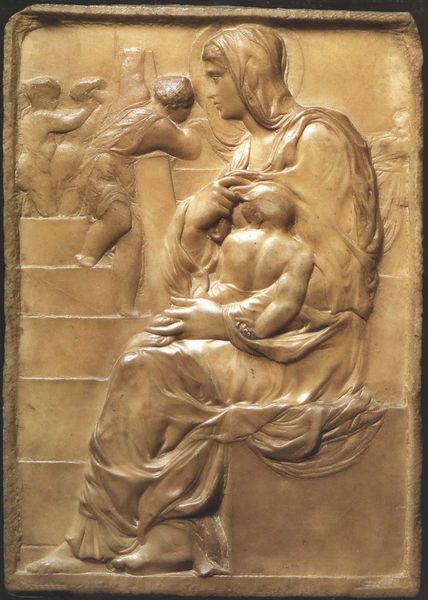
Titel: Madonna an der Treppe
Künstler: Michelangelo
Institution: Florenz, Casa Buonarotti
Schlagwörter: fuß, hand, kopf, nackt, umhang, sitzen, braun, brust, frau, haar, kleid, marmor, mund, nase, ohr, profil, rücken, schwarz, blick, tuch, arm, arme, augen, falten, gesicht, halten, leinen, stein, hände, flach, kirche, gewand, gold, sitzend, kind, mutter, renaissance, kinder, engel, relief, baby, bank, treppe, tafel, spielen, kopftuch, glänzend, geländer, stufen, bildhauerei, spiel, religion, amme, stillen, barfuß, plakette, armband, heiligenschein, jesus, hammer, florenz, absatz, putten, maria, madonna, mamor, säugling, bargello, michelangelo, geischt, säugen, stiege, glorie, stillend, säuglich, armrif, faltenkleid, nährend, sciacciato